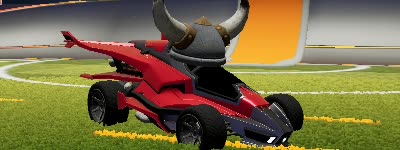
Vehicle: aftershock